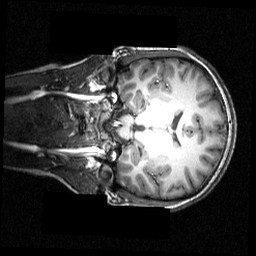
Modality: T1w
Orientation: coronal
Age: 20
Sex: female
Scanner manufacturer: siemens
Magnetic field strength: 3.951 T
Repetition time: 1.5 s
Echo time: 0.00335 s